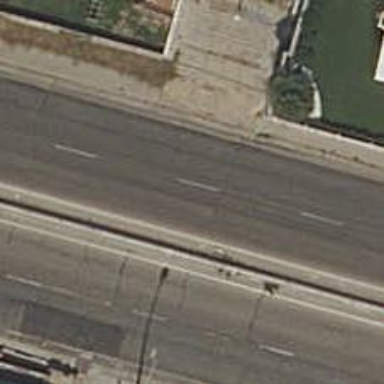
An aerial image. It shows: Set of steps on the road.